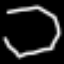
Label: octagon